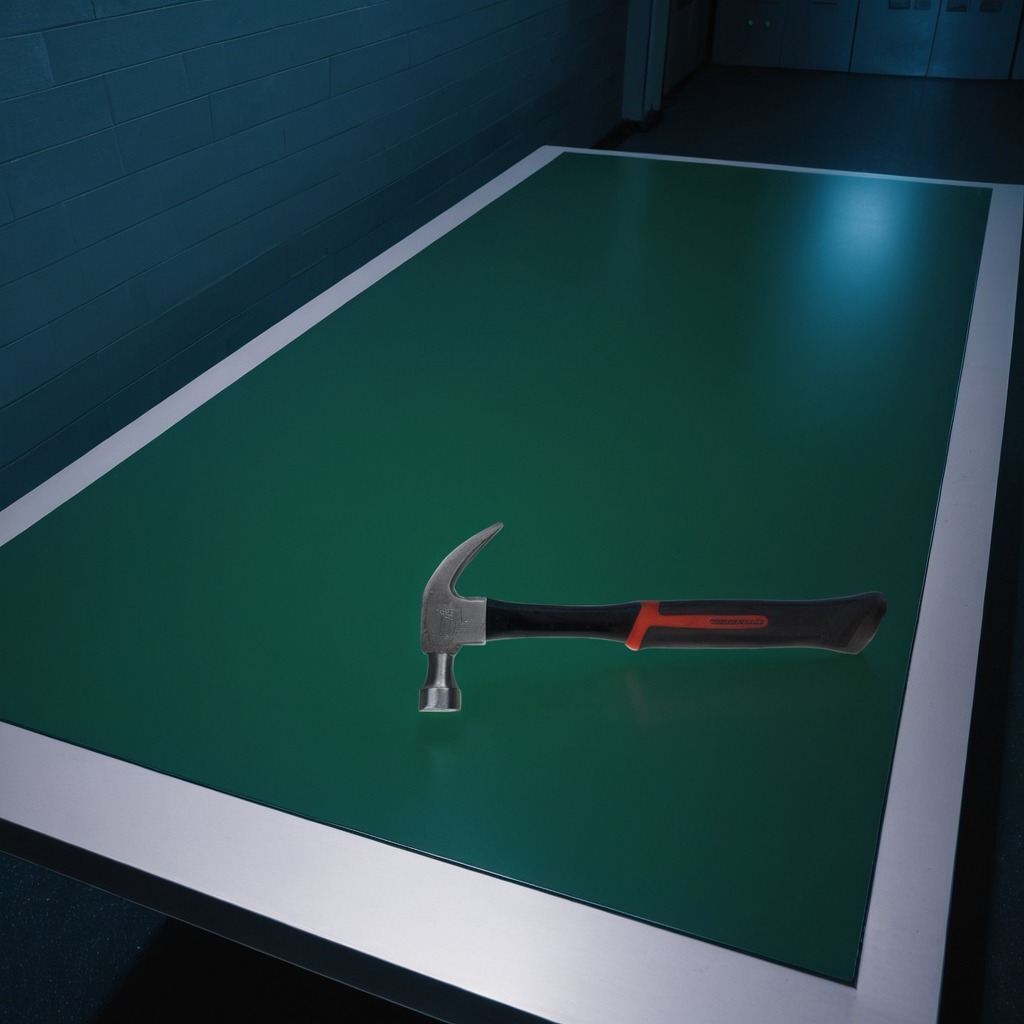
A hammer is lying on a clean empty table in a railway signal maintenance room lit by harsh overhead fluorescents photorealistic surface textures crisp shadows high dynamic range